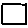
Label: square